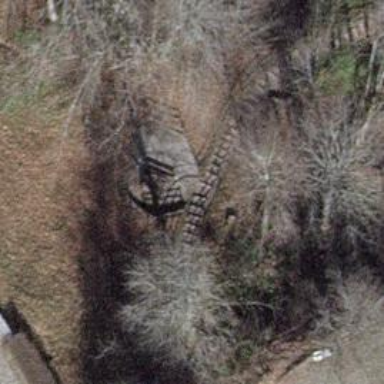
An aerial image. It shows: Brown bench.